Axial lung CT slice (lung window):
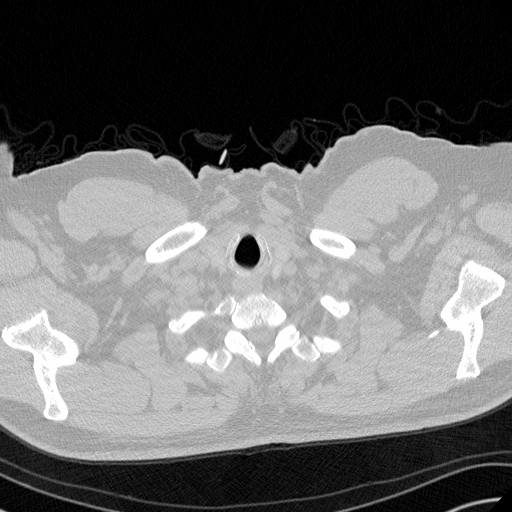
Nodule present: no